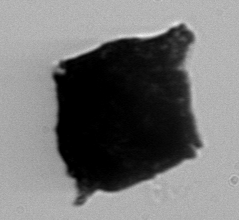
Label: Gonyaulax